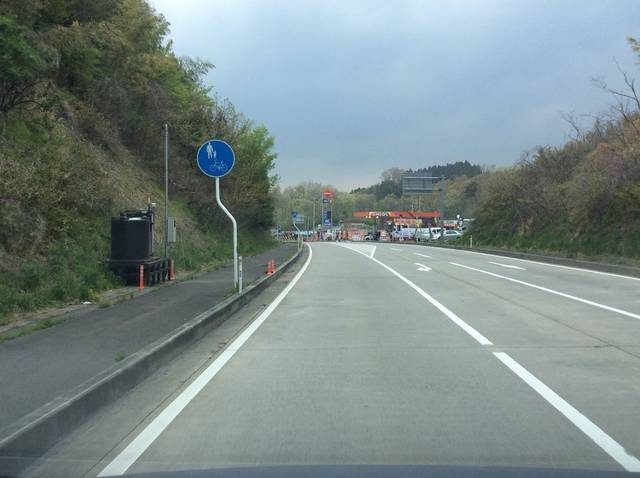
Region: Japan
Coordinates: 37.446, 140.532